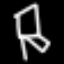
Label: chair